Interaction volume radius: 5 \u00c5
Interaction volume height: 15 \u00c5
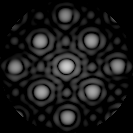
Disorder parameter: 0.05943